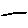
Label: line